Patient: sex M, age 80
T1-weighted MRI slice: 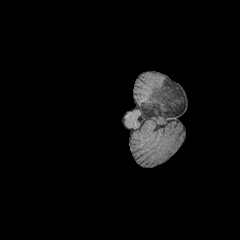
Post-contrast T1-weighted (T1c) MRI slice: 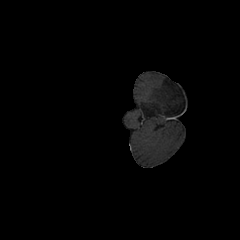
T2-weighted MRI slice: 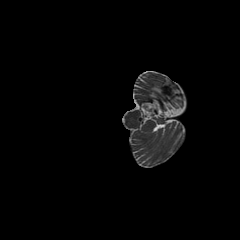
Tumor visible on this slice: no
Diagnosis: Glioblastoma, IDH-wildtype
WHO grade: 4